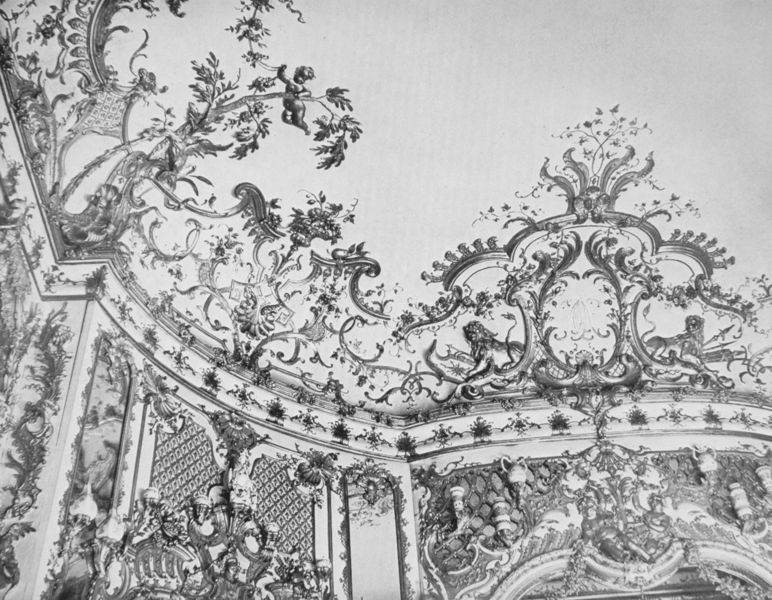
Titel: Reiche Zimmer, Spiegelkabinett, Deckenstuck
Künstler: Johann Baptist Zimmermann
Standort: München
Institution: Residenz
Schlagwörter: baum, blätter, flügel, weiß, bäume, äste, blumen, grau, lampen, raum, schmuck, schwarz, skizze, zeichnung, zimmer, blüten, rosen, schloss, tier, muster, ornament, wand, architektur, barock, messer, innenraum, spiegel, ast, feld, felder, strauch, zweige, busch, gitter, gold, interieur, reich, adel, decke, innen, kind, blatt, pflanzen, krone, rokoko, engel, früchte, putte, putto, ranken, papier, bogen, studie, monochrom, saal, dekoration, bordüre, verkleidung, detail, symmetrie, dekor, floral, ornamente, verzierung, leuchter, stuck, hoch, foto, fotografie, oben, kante, wände, spange, kurven, geflecht, knabe, palast, palazzo, kohle, zweig, schwarzweiß, schwert, stilisiert, bleistift, entwurf, kunst, zwickel, girlanden, photo, fragment, wandschmuck, fries, wappen, rauten, sims, schnörkel, gesims, löwen, voluten, üppig, dynamisch, verschlungen, profan, löwe, deckengemälde, fresko, zierde, muscheln, prunk, putten, bemalung, grautöne, verspielt, putti, kanten, zierrat, arabesken, verzierungen, arabeske, vorzeichnung, wölbung, wanddekoration, rocaille, puten, maier, rautenmuster, rocaillen, grauwerte, gitterwerk, anken, floralr, kohke, manier, muschelform, rokaille, ueberfluss, uebermut, altbau